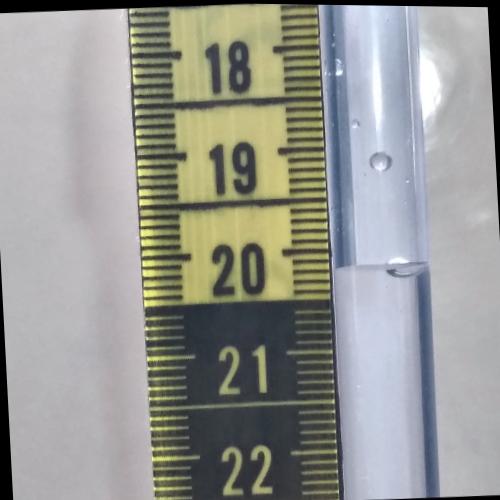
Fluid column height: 20.2 cm